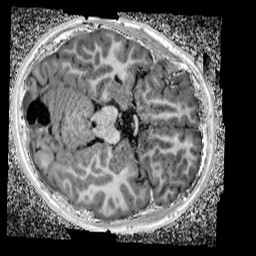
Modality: UNIT1_denoised
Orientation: axial
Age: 11
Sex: male
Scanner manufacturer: siemens
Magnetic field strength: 3 T
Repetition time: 4 s
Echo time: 0.00299 s